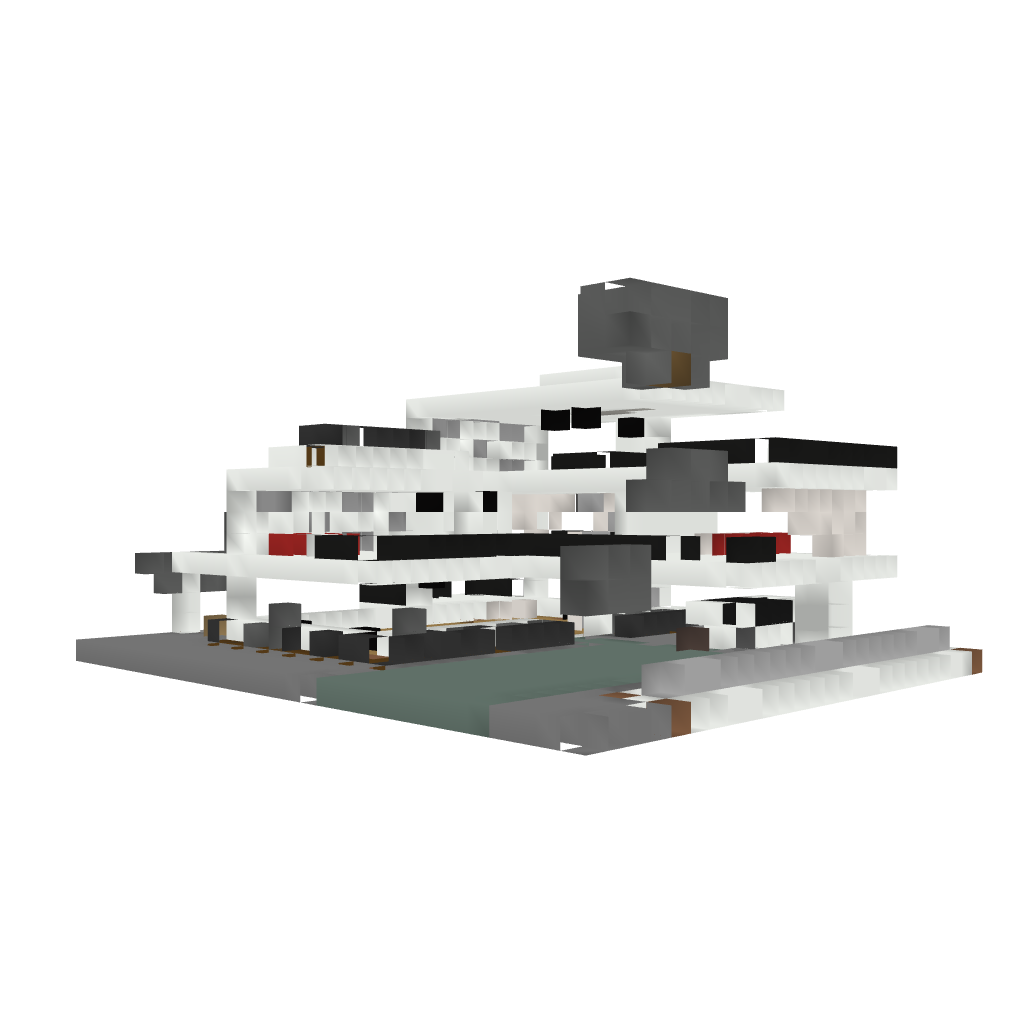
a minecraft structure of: Modern house